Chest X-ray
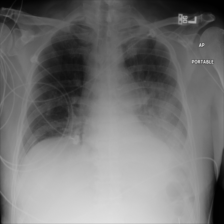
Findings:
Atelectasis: negative
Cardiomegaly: negative
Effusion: negative
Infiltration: positive
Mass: negative
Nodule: negative
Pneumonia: negative
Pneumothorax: negative
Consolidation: positive
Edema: negative
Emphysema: negative
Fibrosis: negative
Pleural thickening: negative
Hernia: negative